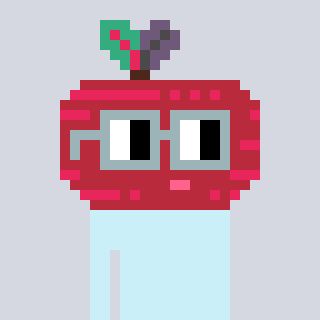
a pixel art character with square dark gray glasses, a beet-shaped head and a darkbrown-colored body on a cool background